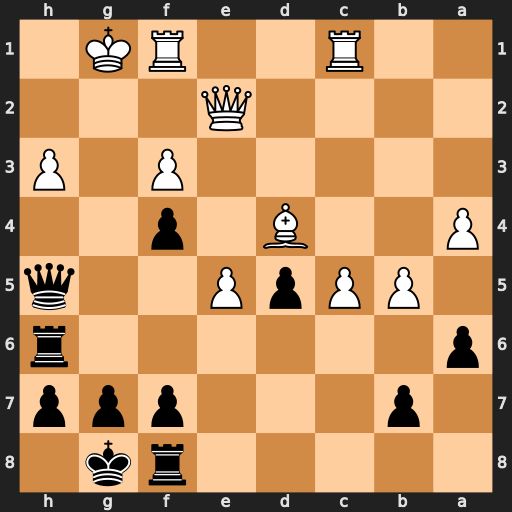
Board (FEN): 5rk1/1p3ppp/p6r/1PPpP2q/P2B1p2/5P1P/4Q3/2R2RK1
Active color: b
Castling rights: -
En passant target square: -
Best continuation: Qxh3 Qg2 Rg6